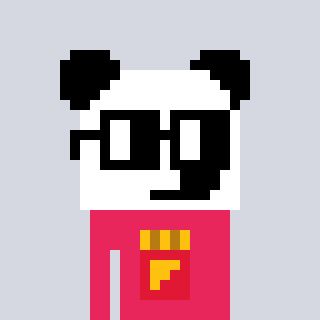
a pixel art character with square black glasses, a panda-shaped head and a redpinkish-colored body on a cool background